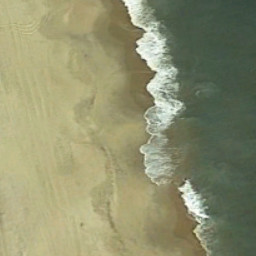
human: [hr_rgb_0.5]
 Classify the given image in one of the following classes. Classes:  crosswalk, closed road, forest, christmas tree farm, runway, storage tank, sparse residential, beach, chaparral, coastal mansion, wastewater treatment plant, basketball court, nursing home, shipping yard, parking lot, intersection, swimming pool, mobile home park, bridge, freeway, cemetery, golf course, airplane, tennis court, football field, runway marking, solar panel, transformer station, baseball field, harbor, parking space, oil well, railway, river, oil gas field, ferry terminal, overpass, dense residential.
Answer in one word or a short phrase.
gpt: beach